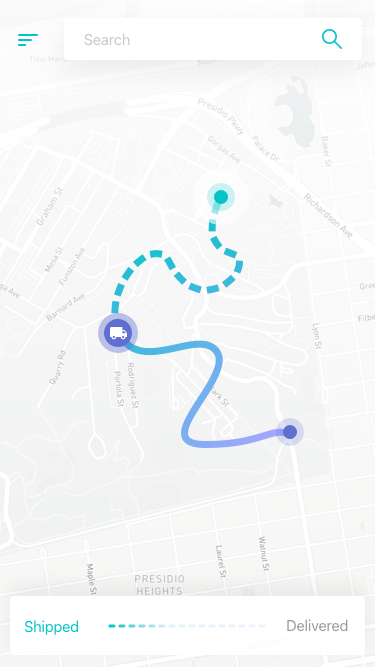
Text in this UI design:
Search
Shipped
Delivered